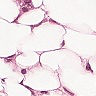
Metastatic tissue present: yes